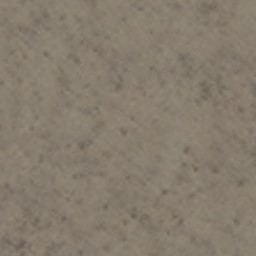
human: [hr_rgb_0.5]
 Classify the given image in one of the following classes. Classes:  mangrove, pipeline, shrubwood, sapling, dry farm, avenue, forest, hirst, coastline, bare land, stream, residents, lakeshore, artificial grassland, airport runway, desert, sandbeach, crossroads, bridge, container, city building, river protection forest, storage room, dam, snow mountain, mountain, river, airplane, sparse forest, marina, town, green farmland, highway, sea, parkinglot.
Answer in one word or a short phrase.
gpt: bare land